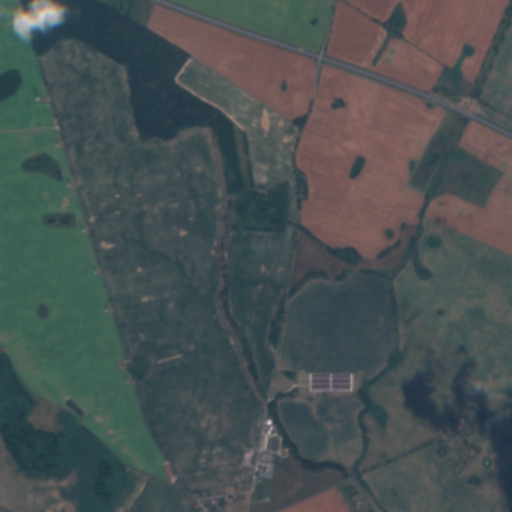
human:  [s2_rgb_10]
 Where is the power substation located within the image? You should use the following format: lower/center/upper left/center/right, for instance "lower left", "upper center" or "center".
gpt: The power substation is located in the lower left of the image.
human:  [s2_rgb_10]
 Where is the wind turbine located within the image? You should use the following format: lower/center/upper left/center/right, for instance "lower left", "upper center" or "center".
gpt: The wind turbine is located in the left of the image.
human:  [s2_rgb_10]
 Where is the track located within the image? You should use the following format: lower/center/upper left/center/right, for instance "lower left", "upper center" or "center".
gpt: There is no track in the image.